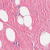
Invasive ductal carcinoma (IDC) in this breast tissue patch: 0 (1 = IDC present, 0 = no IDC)